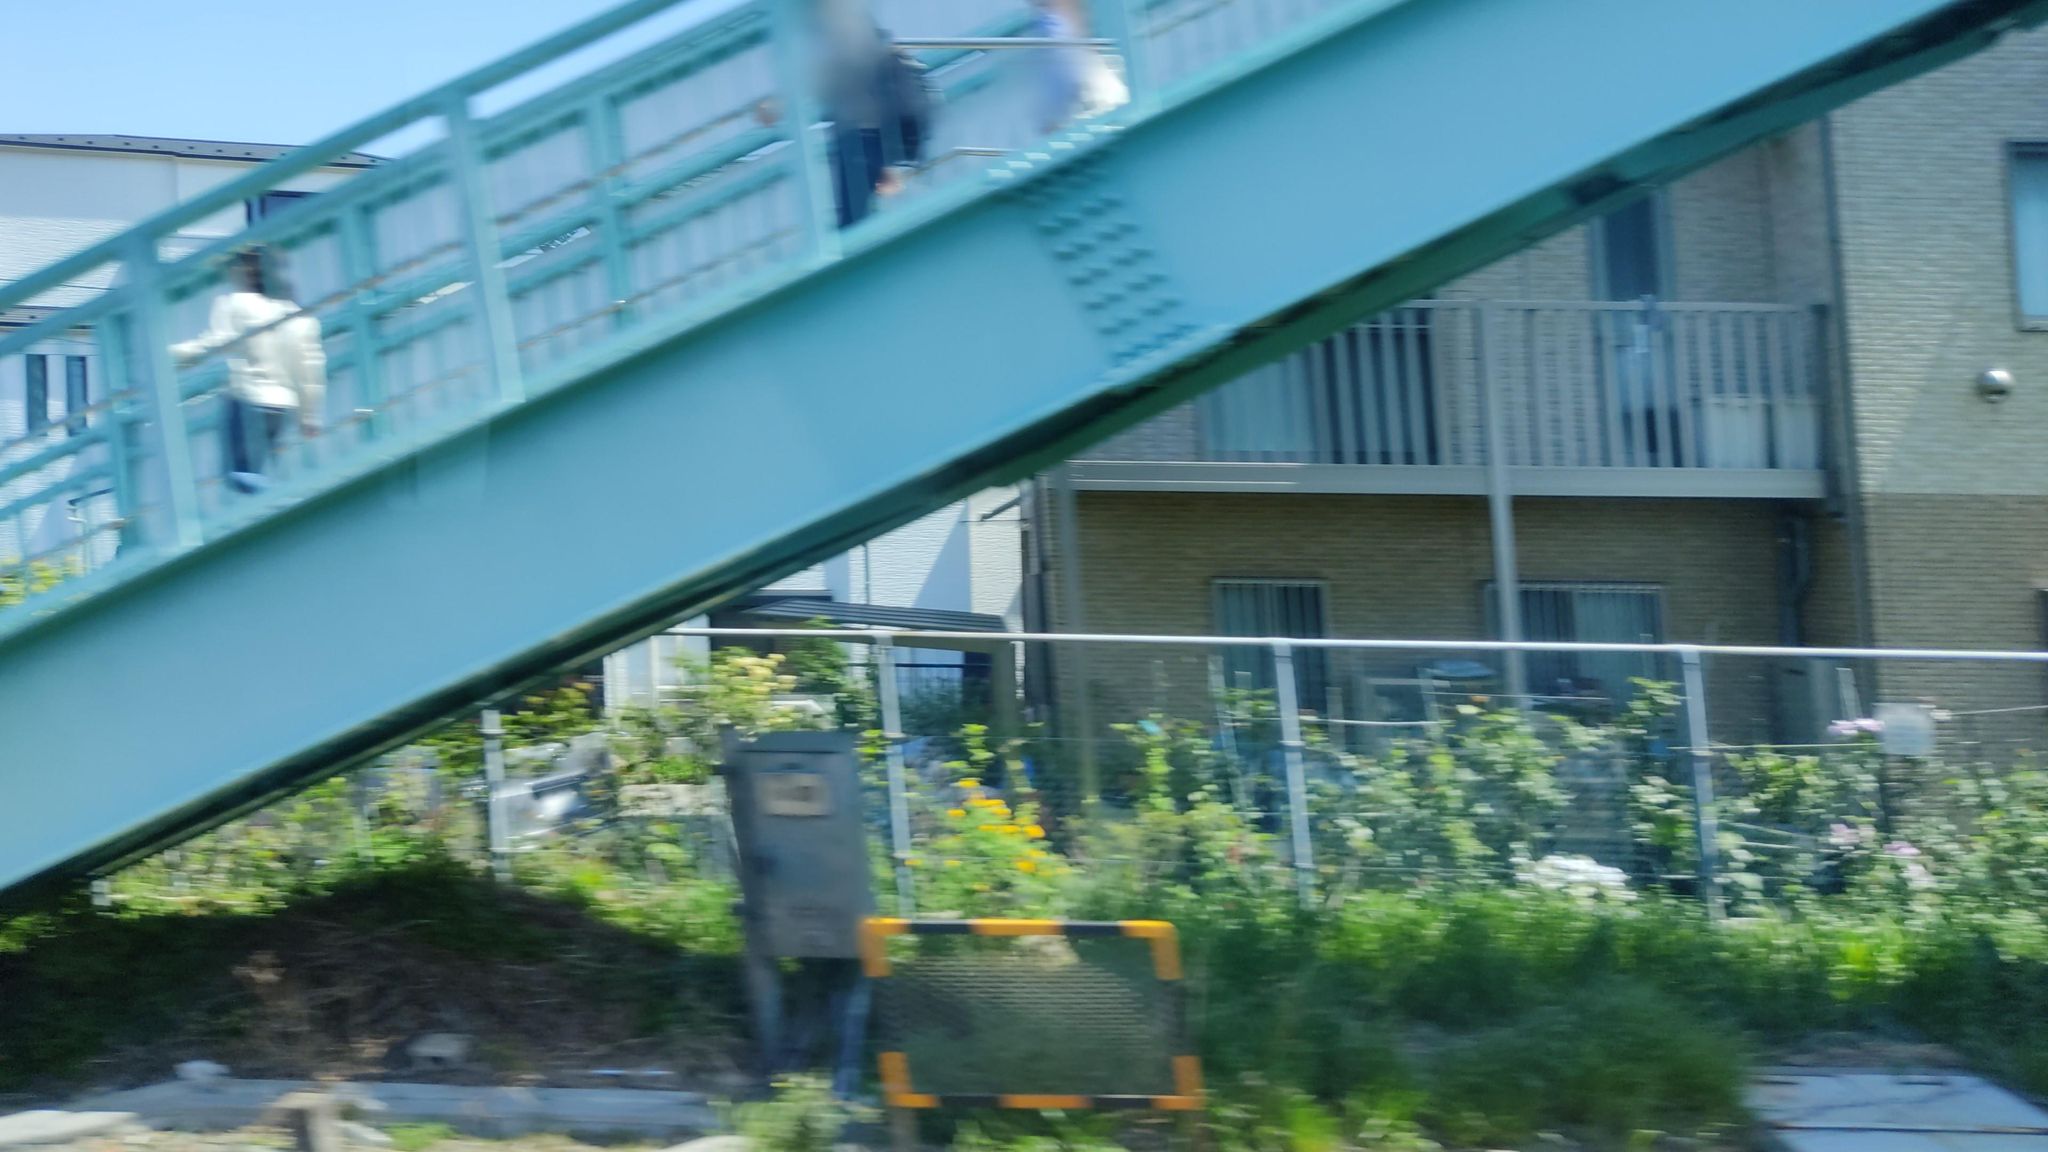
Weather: clear
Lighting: day
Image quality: slightly poor
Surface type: walking surface
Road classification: steps, footway, unclassified
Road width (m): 1.6
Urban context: urban centre
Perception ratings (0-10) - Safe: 1.56, Lively: 2.86, Beautiful: 4.37, Boring: 8.03, Depressing: 4.49, Wealthy: 6.91